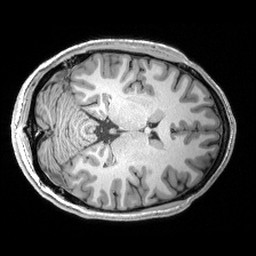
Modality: T1w
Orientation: axial
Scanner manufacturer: siemens
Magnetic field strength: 3 T
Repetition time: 2.53 s
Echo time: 0.00299 s